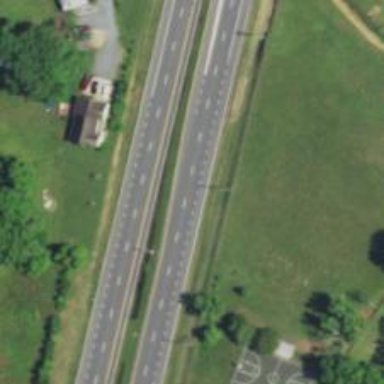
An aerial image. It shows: This image shows trunk highway that functions as expressway.